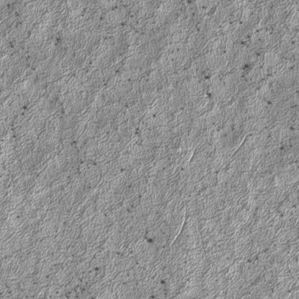
Label: frost